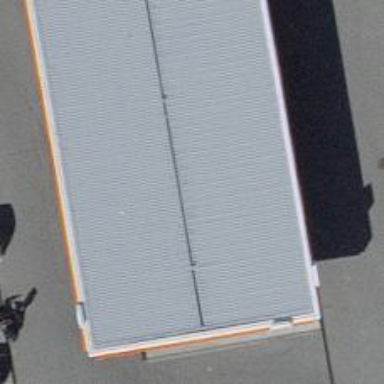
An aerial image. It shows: Fuel station.